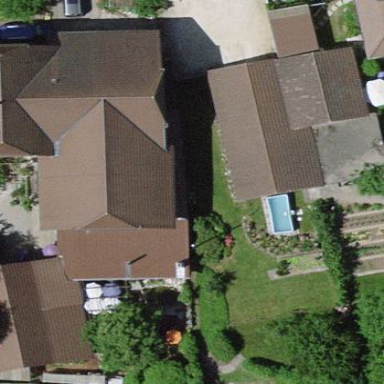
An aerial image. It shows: Garage.